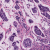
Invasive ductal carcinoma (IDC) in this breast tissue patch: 0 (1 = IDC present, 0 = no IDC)